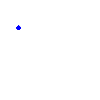
Particle: pion